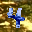
Label: 4